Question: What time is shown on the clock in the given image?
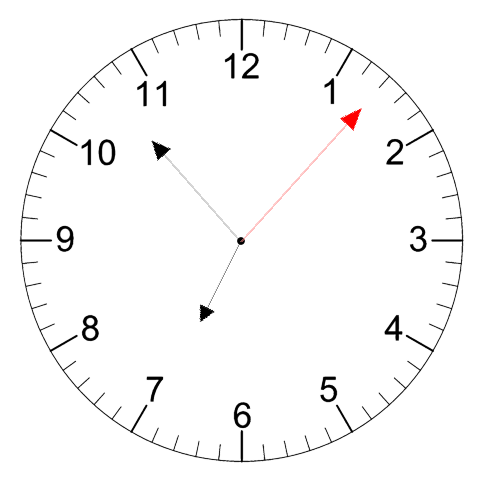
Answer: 06:53:07